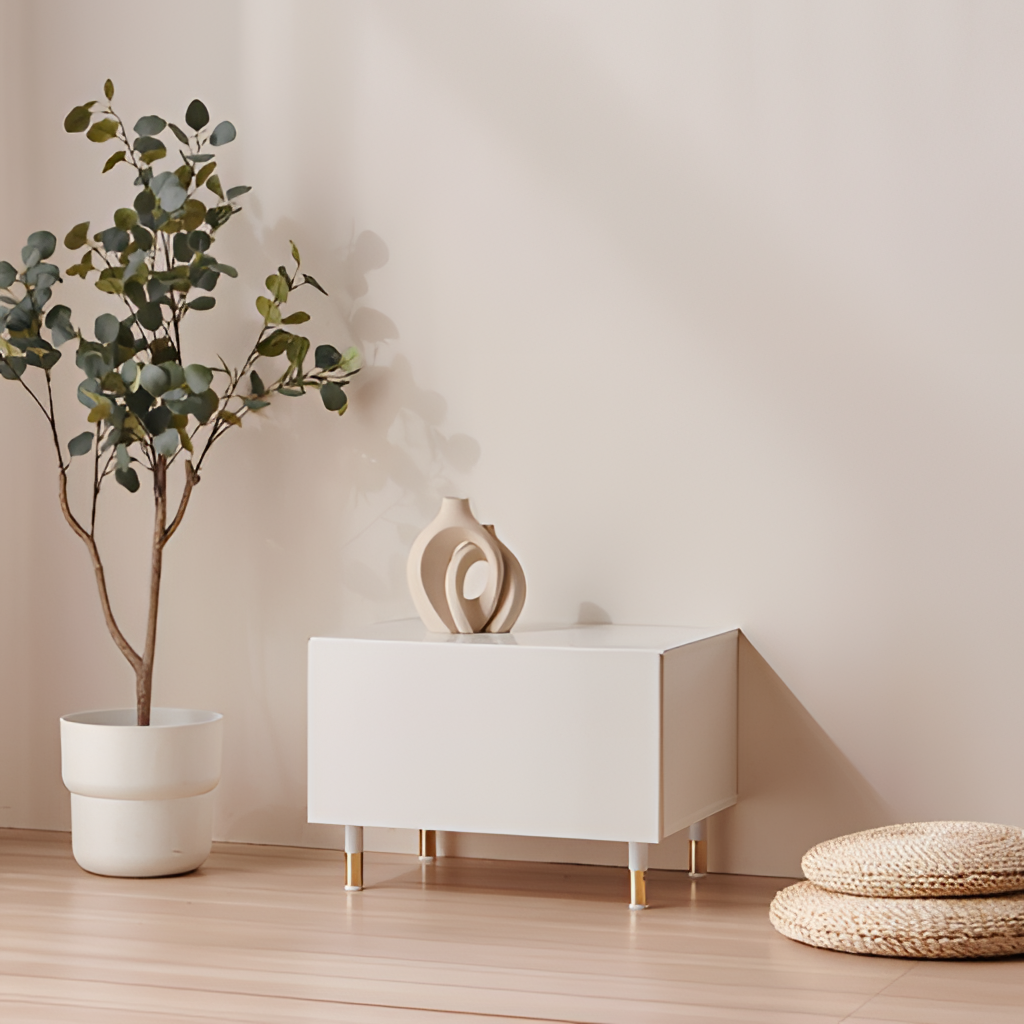
living room, wood side table, paint wallpaper, with solid pattern, minimalist, natural wood flooring, with plank pattern